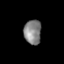
Tissue: prostate
Cell type: Fibroblasts
Senescence score: 0.7244
Nuclear area (px): 419
Mean DAPI intensity: 130.232